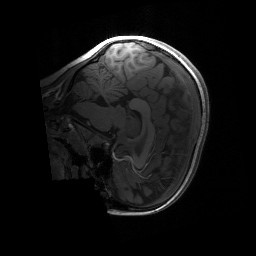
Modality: T1w
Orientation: sagittal
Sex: female
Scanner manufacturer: siemens
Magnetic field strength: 3 T
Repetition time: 1.9 s
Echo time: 0.00243 s